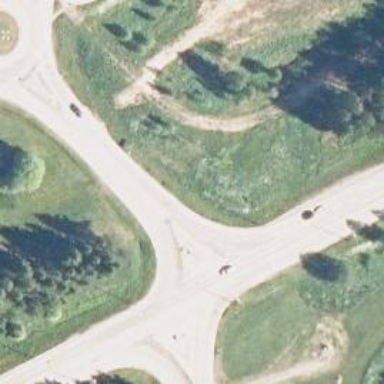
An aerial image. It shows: Trunk link highway.